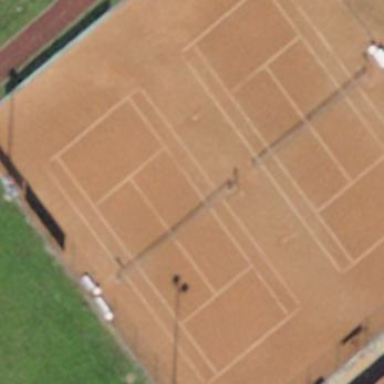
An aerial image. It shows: Tennis court on pitch.